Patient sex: M
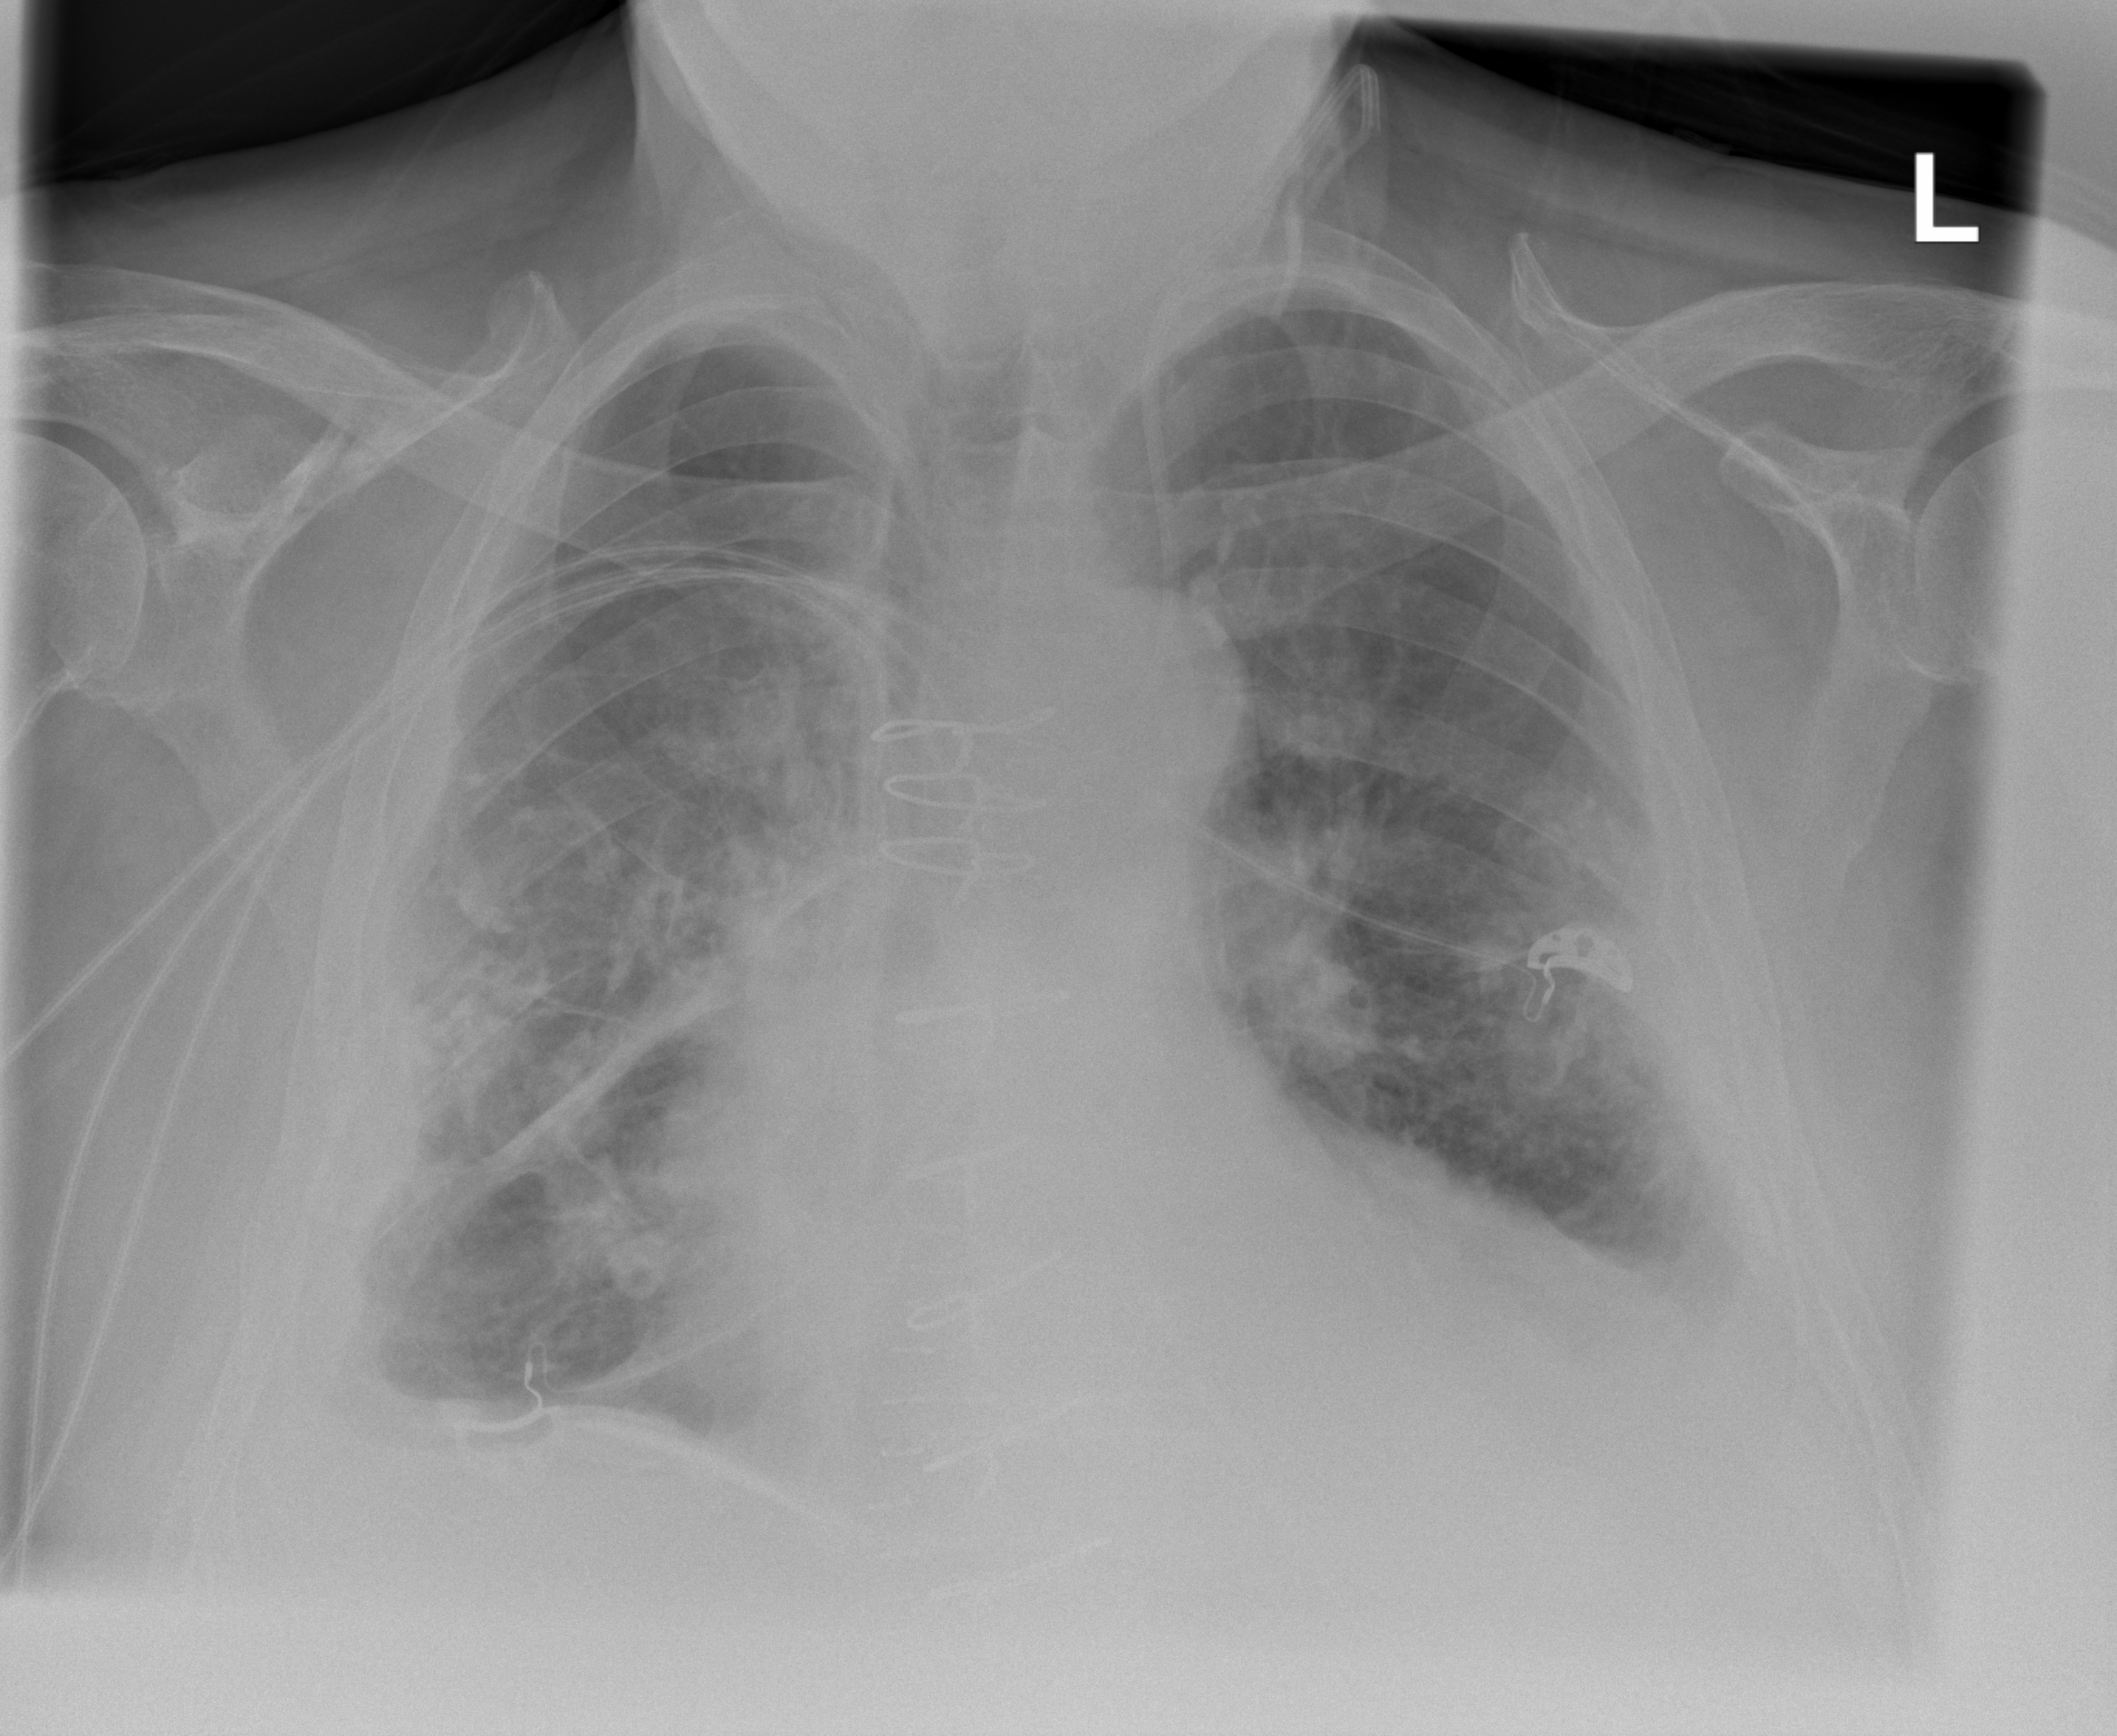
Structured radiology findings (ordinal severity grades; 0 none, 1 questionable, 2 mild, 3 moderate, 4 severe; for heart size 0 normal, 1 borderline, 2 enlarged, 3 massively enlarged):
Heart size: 2
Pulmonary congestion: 2
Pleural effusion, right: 2
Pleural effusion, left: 3
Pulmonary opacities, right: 2
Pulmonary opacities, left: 2
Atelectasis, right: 2
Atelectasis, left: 2